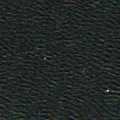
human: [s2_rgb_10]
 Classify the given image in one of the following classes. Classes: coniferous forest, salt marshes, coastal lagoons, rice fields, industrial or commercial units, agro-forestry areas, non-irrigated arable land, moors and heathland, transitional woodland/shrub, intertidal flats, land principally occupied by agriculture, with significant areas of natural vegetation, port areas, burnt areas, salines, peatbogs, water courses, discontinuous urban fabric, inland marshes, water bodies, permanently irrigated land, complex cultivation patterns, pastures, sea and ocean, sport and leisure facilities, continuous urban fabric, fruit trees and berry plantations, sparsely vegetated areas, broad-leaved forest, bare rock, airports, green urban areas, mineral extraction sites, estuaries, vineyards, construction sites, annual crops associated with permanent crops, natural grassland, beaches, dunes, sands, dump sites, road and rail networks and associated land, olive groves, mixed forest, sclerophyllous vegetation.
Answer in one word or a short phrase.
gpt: sea and ocean